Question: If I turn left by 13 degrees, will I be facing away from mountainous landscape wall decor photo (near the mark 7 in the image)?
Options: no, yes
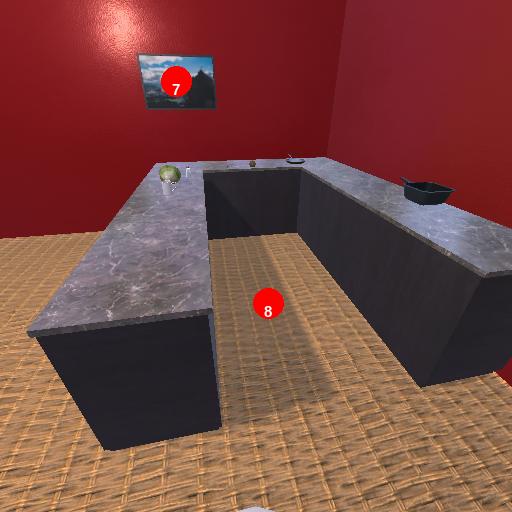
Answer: no